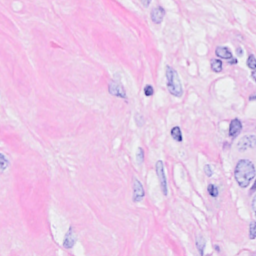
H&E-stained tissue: Breast